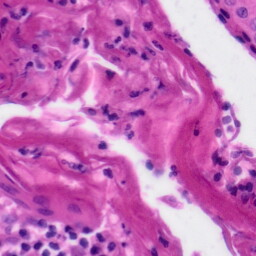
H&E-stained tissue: Tonsil